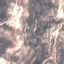
Land use / land cover class: HerbaceousVegetation